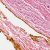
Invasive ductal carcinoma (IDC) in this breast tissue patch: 0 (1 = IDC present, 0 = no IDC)